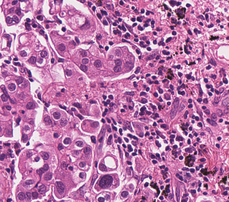
Tumor epithelial tissue: yes
Tumor-associated stroma tissue: yes
Normal tissue: no